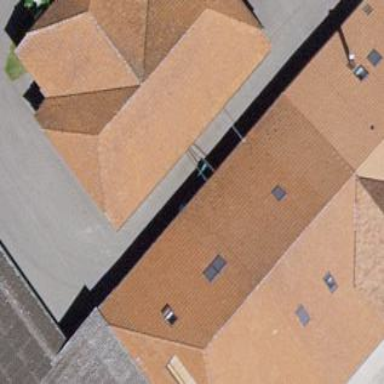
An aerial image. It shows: Barn.